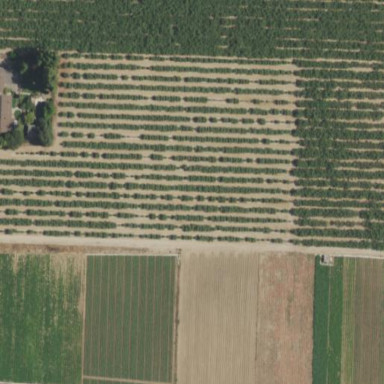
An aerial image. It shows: Orchard.